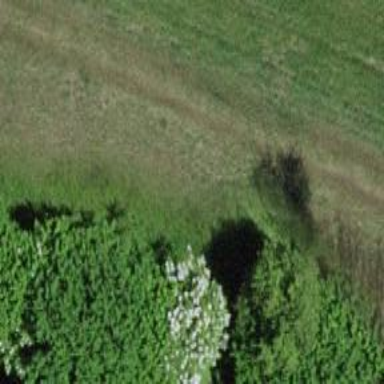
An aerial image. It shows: Grass track with grade 5 tracktype.